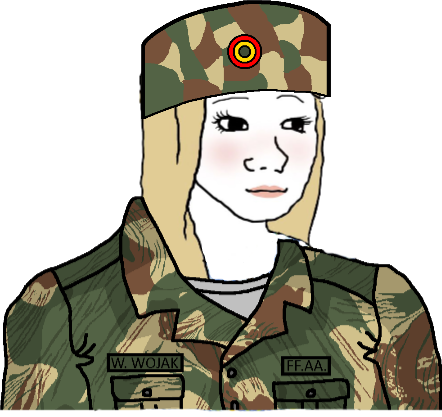
Label: 5_Trad_Wife